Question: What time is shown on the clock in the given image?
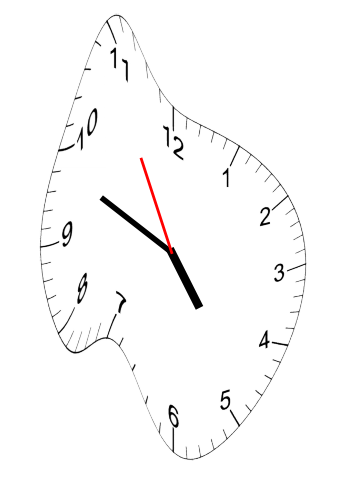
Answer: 04:48:55